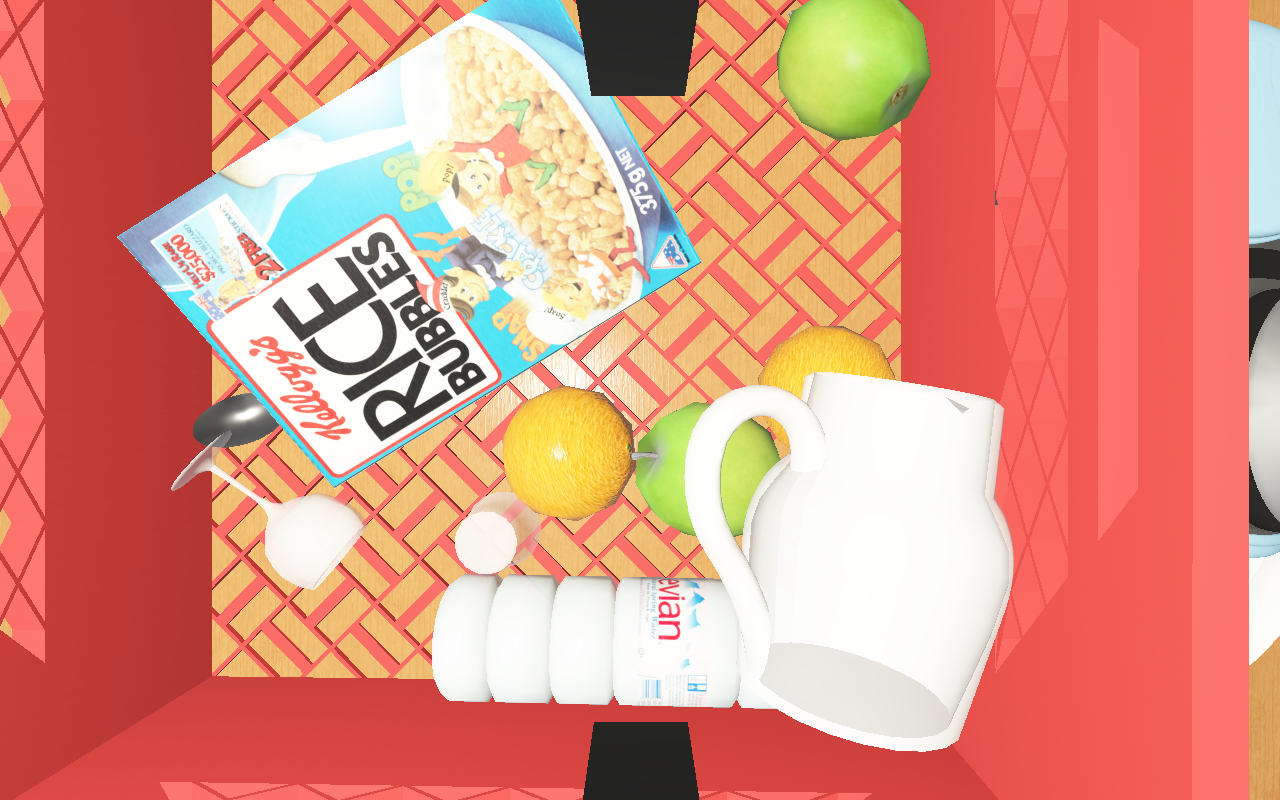
Objects in the scene:
carafe
water bottle
apple
apple
orange
orange
jam jar
cereal box
biscuit box